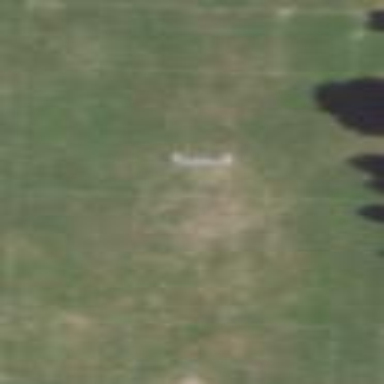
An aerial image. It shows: Grass pitch designated for soccer.